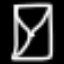
Label: hourglass